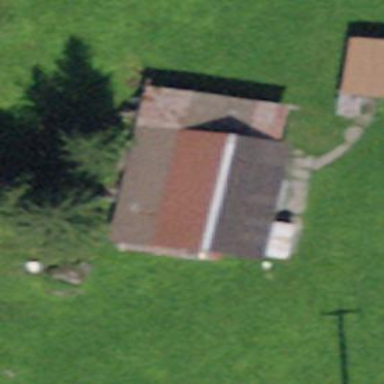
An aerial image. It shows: Barn.